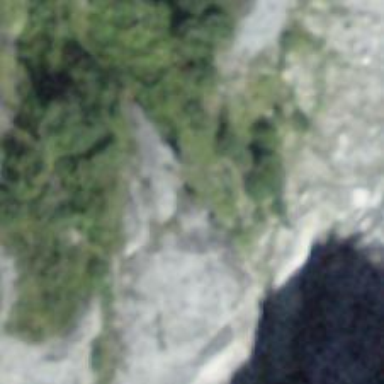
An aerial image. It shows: Natural cliff.